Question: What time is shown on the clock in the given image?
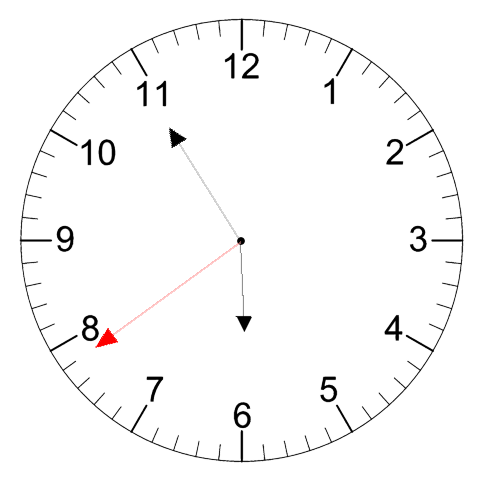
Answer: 05:54:39